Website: crate-barrel
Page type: payment
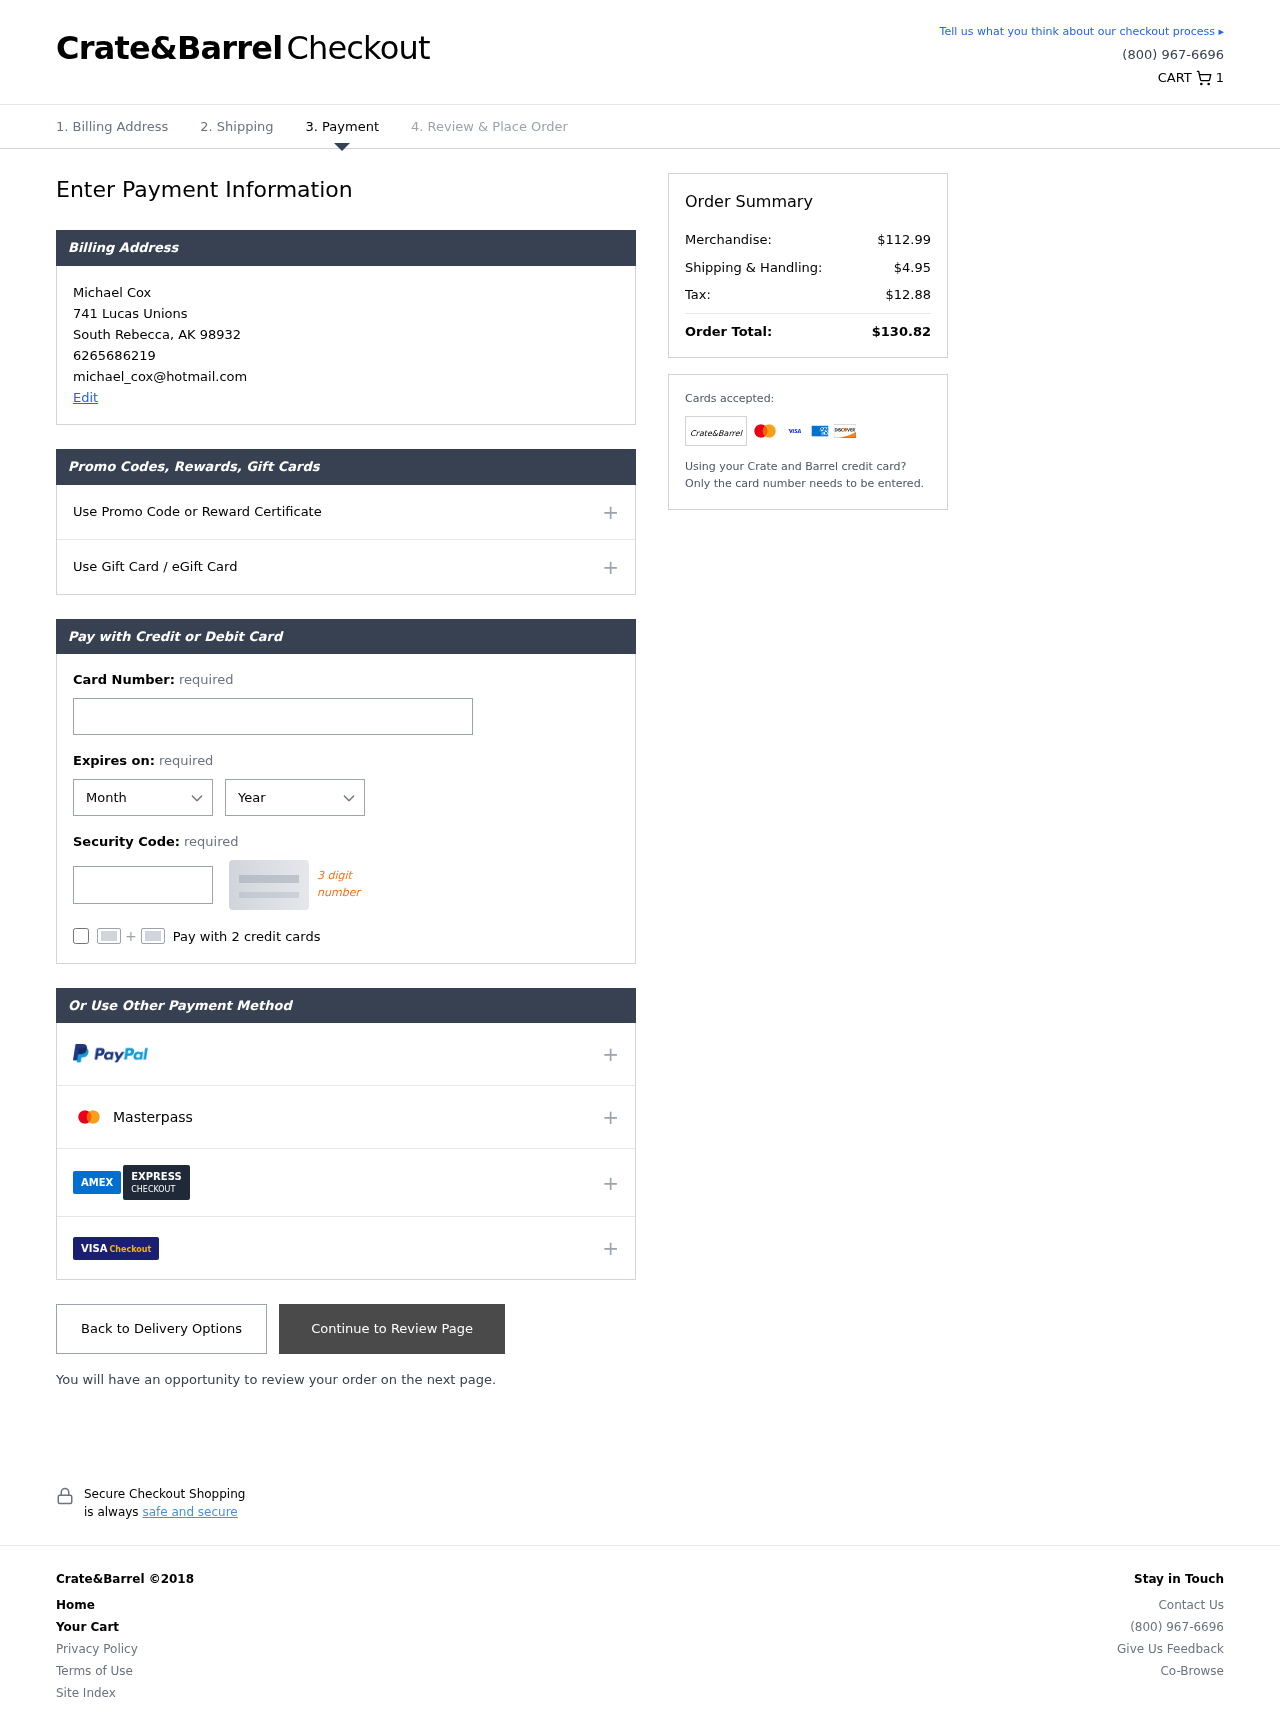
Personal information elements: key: PII_CARD_CVV
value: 430
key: PII_CARD_EXPIRY_MONTH
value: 02
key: PII_CARD_EXPIRY_YEAR
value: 27
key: PII_CARD_NUMBER
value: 6011 7664 6227 4036
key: PII_CITY
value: South Rebecca
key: PII_EMAIL
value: michael_cox@hotmail.com
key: PII_FULLNAME
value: Michael Cox
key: PII_PHONE
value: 6265686219
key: PII_POSTCODE
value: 98932
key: PII_STATE_ABBR
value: AK
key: PII_STREET
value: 741 Lucas Unions
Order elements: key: ORDER_NUM_ITEMS
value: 1
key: ORDER_SUBTOTAL
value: $112.99
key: ORDER_SHIPPING_COST
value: $4.95
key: ORDER_TAX
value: $12.88
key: ORDER_TOTAL
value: $130.82